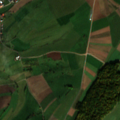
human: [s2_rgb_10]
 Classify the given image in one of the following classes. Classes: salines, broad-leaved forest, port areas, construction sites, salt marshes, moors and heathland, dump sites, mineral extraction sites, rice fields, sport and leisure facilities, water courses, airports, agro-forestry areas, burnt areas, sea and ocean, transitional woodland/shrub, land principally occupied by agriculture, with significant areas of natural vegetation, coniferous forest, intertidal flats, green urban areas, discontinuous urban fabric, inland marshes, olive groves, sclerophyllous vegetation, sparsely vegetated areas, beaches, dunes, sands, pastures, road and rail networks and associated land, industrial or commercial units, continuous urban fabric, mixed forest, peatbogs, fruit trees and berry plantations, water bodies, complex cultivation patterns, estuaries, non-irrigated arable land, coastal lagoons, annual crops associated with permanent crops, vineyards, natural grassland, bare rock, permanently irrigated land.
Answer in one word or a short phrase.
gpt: discontinuous urban fabric, pastures, complex cultivation patterns, broad-leaved forest